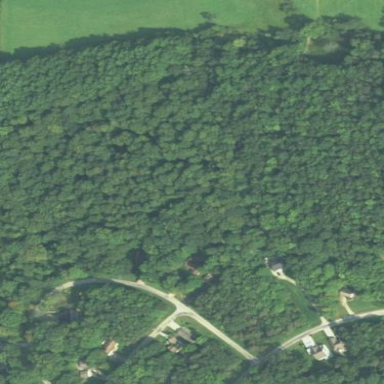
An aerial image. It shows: Forest area.